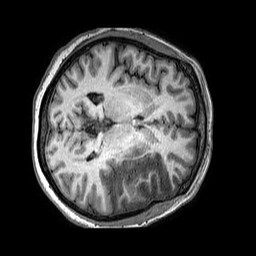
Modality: T1w
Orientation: axial
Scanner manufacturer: philips
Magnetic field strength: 3 T
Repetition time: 0.006933 s
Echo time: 0.003146 s